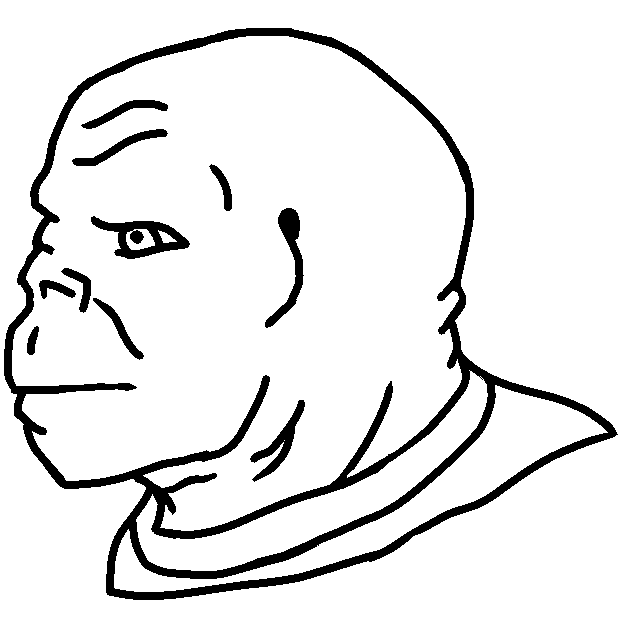
Label: 5_Craig